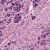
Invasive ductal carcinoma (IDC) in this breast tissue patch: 1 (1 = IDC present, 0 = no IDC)